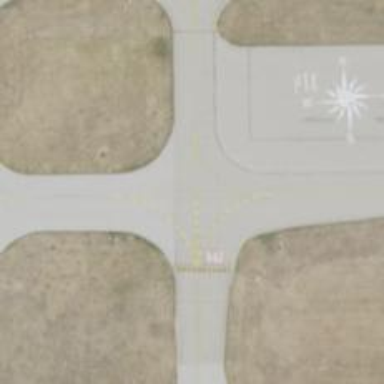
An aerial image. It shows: View of taxiway at the airport.